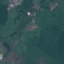
Label: Pasture